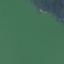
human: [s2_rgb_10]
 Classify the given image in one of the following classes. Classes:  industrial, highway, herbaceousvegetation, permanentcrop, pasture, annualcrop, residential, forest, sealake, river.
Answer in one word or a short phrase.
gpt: SeaLake